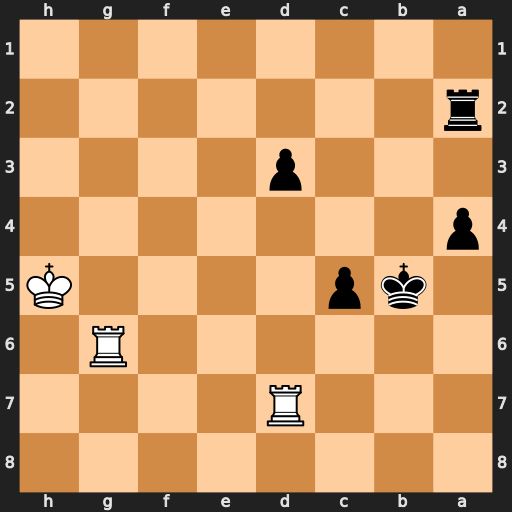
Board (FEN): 8/3R4/6R1/1kp4K/p7/3p4/r7/8
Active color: b
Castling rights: -
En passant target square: -
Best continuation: Rh2+ Kg5 Rg2+ Kh6 Rxg6+